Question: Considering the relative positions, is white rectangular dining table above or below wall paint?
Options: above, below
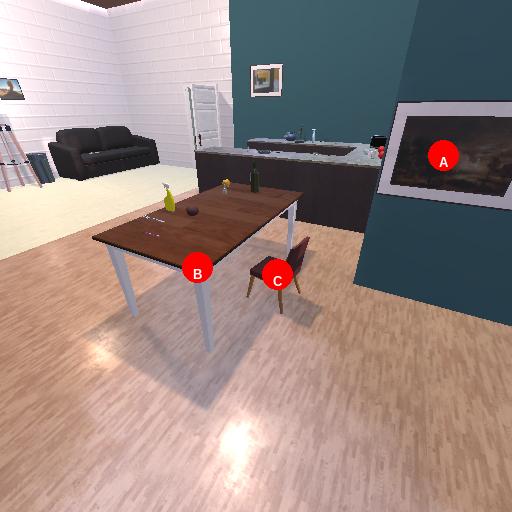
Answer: above